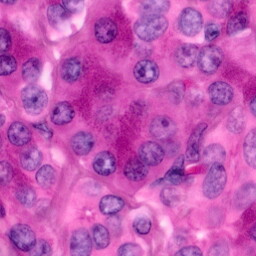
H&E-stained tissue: Pancreatic